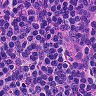
Metastatic tissue present: no